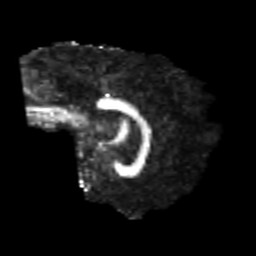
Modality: FA
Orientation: sagittal
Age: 22
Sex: male
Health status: healthy
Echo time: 0.074 s